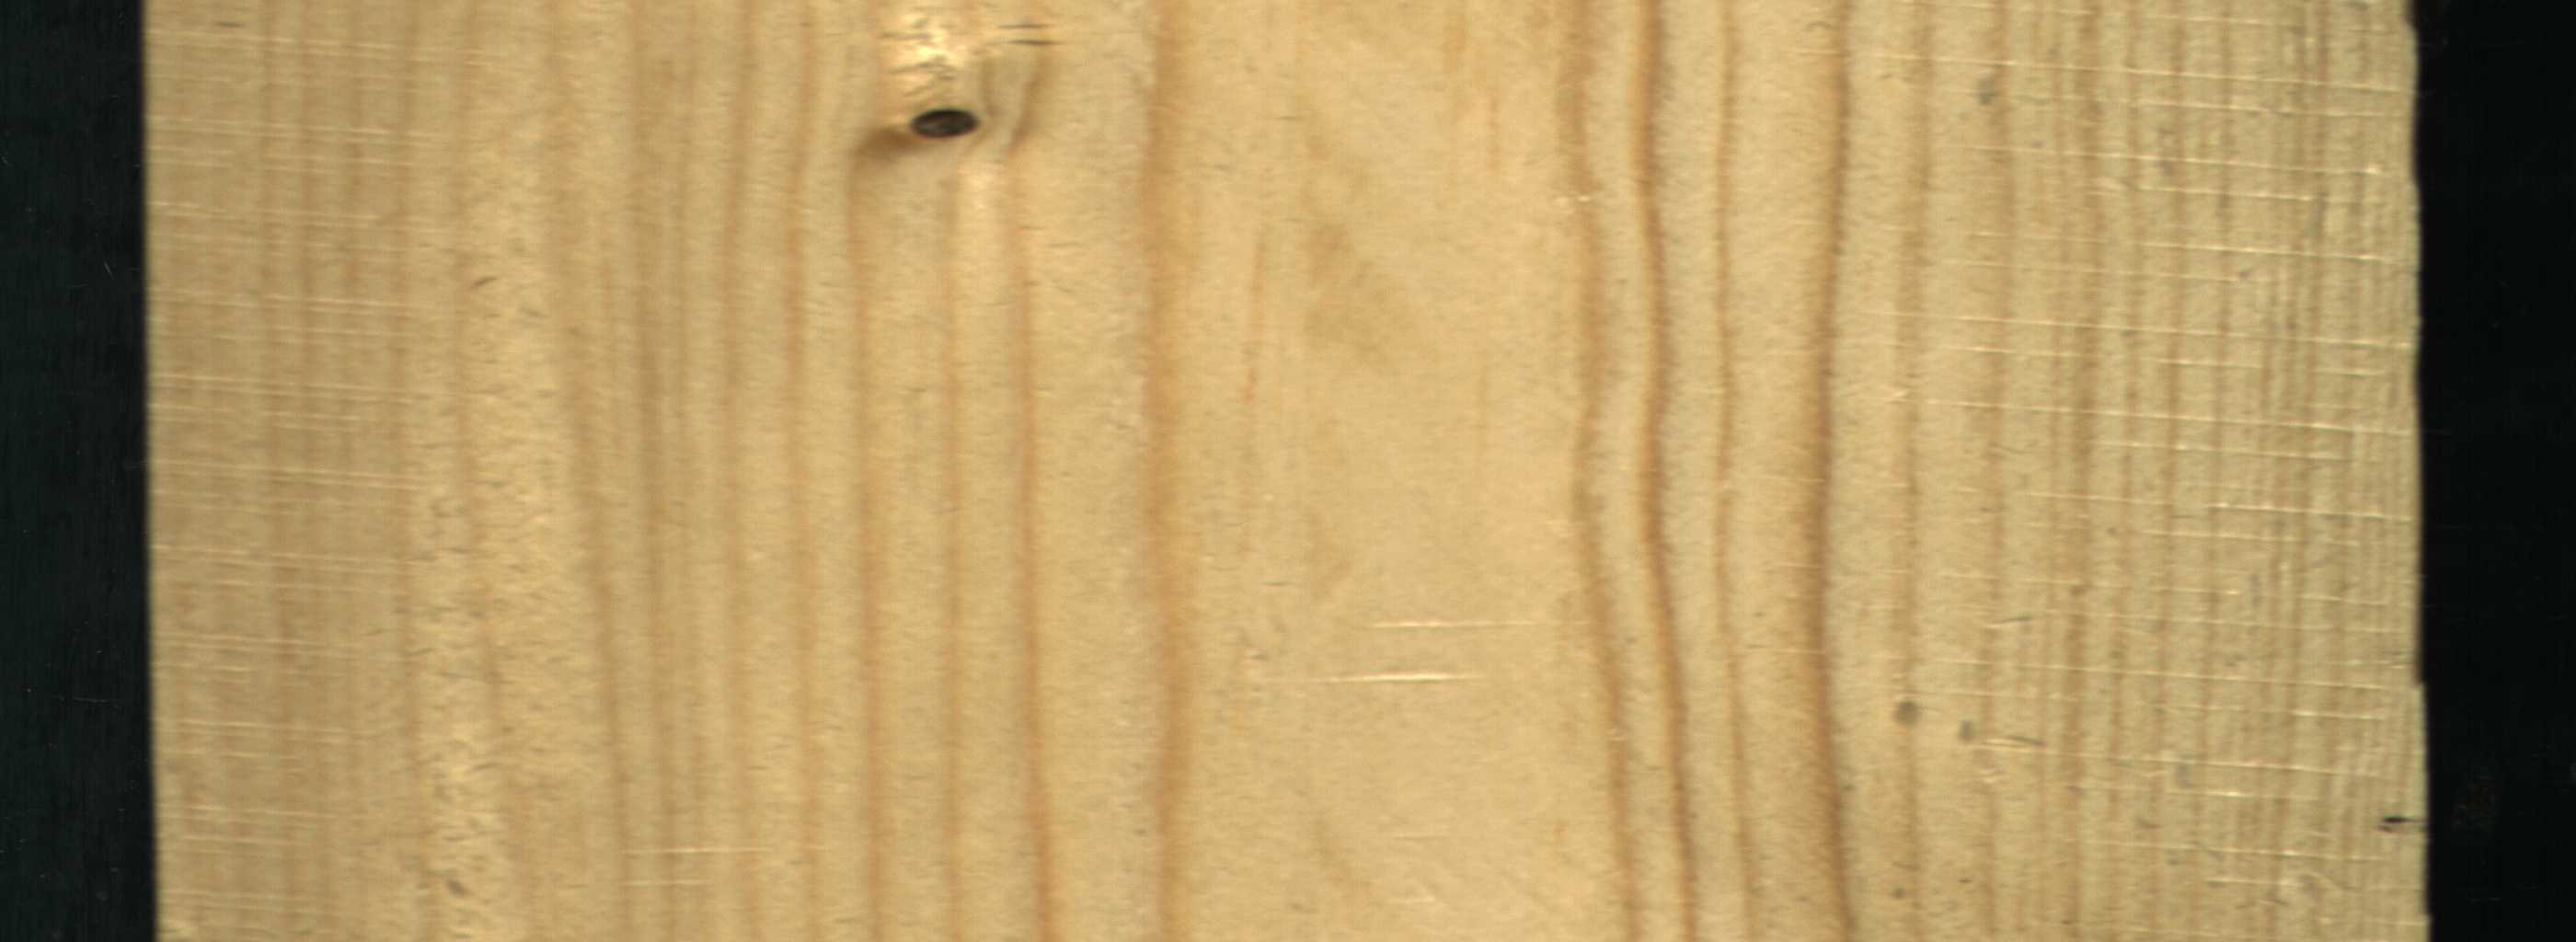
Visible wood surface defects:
Dead_Knot